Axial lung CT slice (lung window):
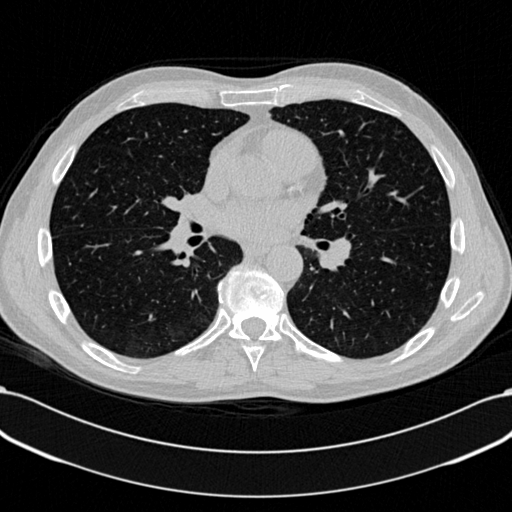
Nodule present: no